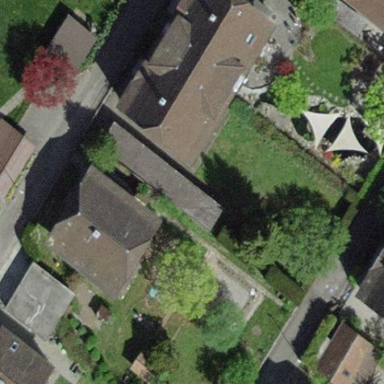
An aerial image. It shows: View of roof of building.